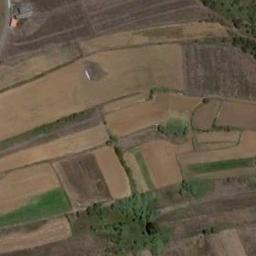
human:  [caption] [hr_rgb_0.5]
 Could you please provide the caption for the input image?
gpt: The bare terrace is next to some trees .

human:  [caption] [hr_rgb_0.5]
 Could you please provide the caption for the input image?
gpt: Many green plants are on the terrace .

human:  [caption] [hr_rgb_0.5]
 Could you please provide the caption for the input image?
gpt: There is a red house in the open space between the terraces .

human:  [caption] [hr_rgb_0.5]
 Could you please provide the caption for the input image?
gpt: A small patch of brown and green mixed terraces .

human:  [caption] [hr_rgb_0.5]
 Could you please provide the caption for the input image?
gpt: There are some green bushes among the yellow terraces .